Question: I want to load fxml files from an absolute path or a path outside of my jar system.
background:
it will be a simple plugin-system that look's in the plugin folder for all fxml files (later jar files) and include it automatically in a TabPane.
'''
String fxmlpath = "C:\plugin\pluginfxml.fxml";
try {
Parent root = FXMLLoader.load(getClass().getResource(fxmlpath));
//Load root in Tabpane and so on ...
}
'''

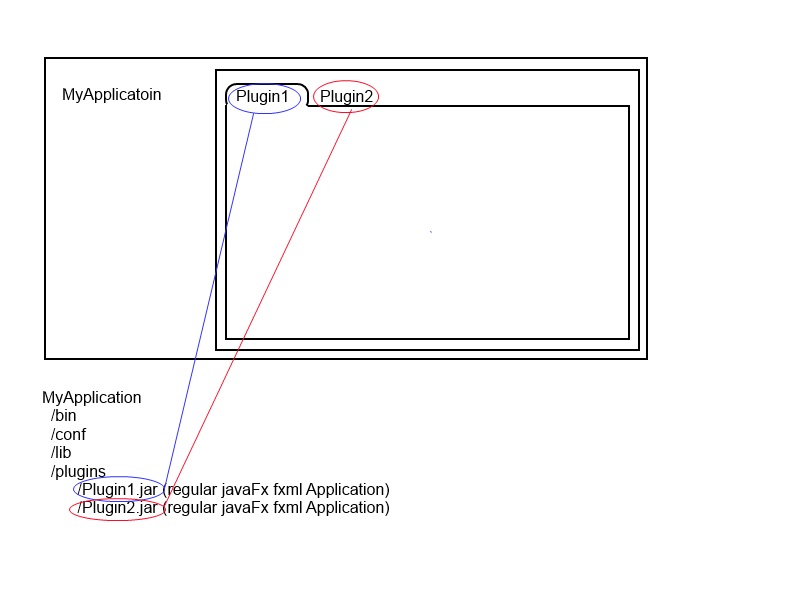
Answer: It should be simple:
'''
Parent root = FXMLLoader.load(Paths.get(fxmlpath).toUri().toURL());
'''
FXMLLoader takes in a URL as its argument, so we just use the NIO class to get the Path, then convert it to a URL. The only problem occurs if the program does not have read access to the file's location.'
I've fleshed out the example with the example code from the JavaFX tutorial:
Test application:
'''
package javafx;
import java.net.URL;
import java.nio.file.Paths;
import javafx.application.Application;
import javafx.fxml.FXMLLoader;
import javafx.scene.Parent;
import javafx.scene.Scene;
import javafx.stage.Stage;
public class FXMLTest extends Application {
public static void main(String[] args) {
Application.launch(FXMLTest.class, args);
}
@Override
public void start(Stage stage) throws Exception {
URL fxmlURL = Paths.get("C:\test\fxml_example.fxml").toUri().toURL();
Parent root = FXMLLoader.load(fxmlURL);
stage.setTitle("FXML Welcome");
Scene myScene = new Scene(root, 300, 275);
stage.setScene(myScene);
stage.show();
}
}
'''
Example Controller:
'''
package javafx;
import javafx.event.ActionEvent;
import javafx.fxml.FXML;
import javafx.scene.text.Text;
public class FXMLExampleController {
@FXML private Text actiontarget;
@FXML protected void handleSubmitButtonAction(ActionEvent event) {
actiontarget.setText("Sign in button pressed");
}
}
'''
Example FXML:
'''
<?xml version="1.0" encoding="UTF-8"?>
<?import java.net.*?>
<?import javafx.geometry.*?>
<?import javafx.scene.control.*?>
<?import javafx.scene.layout.*?>
<?import javafx.scene.text.*?>
<GridPane fx:controller="javafx.FXMLExampleController"
xmlns:fx="http://javafx.com/fxml" alignment="center" hgap="10" vgap="10"
styleClass="root">
<padding><Insets top="25" right="25" bottom="25" left="25"/></padding>
<Text id="welcome-text" text="Welcome"
GridPane.columnIndex="0" GridPane.rowIndex="0"
GridPane.columnSpan="2"/>
<Label text="User Name:"
GridPane.columnIndex="0" GridPane.rowIndex="1"/>
<TextField
GridPane.columnIndex="1" GridPane.rowIndex="1"/>
<Label text="Password:"
GridPane.columnIndex="0" GridPane.rowIndex="2"/>
<PasswordField fx:id="passwordField"
GridPane.columnIndex="1" GridPane.rowIndex="2"/>
<HBox spacing="10" alignment="bottom_right"
GridPane.columnIndex="1" GridPane.rowIndex="4">
<Button text="Sign In"
onAction="#handleSubmitButtonAction"/>
</HBox>
<Text fx:id="actiontarget"
GridPane.columnIndex="1" GridPane.rowIndex="6"/>
<stylesheets>
<URL value="@Login.css" />
</stylesheets>
</GridPane>
'''